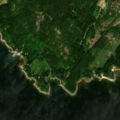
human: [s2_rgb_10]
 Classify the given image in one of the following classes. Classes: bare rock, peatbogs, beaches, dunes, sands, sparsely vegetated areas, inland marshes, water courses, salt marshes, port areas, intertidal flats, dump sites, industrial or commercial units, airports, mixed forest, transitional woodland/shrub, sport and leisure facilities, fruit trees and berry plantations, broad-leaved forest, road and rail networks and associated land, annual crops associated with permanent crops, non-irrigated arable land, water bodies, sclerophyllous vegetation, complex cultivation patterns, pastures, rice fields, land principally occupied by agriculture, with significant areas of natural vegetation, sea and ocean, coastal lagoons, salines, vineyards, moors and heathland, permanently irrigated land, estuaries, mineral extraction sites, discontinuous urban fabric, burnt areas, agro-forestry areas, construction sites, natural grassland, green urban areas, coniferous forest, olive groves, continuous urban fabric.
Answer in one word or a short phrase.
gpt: coniferous forest, mixed forest, sea and ocean